Question: Due to <URL> in '7u51', due in January, I'm trying to sign my JNLP file.
Our application requires certain custom system properties to be set, and the values of some of those properties are different depending on where the applet is being deployed. I would like to avoid having to re-sign the JAR containing the JNLP template for each deployment.
The naive approach of putting '<property name="my-prop" value="*"/>' in the JNLP template does not work.
Even with '<property name="my-prop" value="fixed-value"/>' in the template, I sometimes get a dialog saying "This application is going to perform an insecure operation. Do you want to continue?":

What's the right way to pass system properties in to a signed Java RIA?
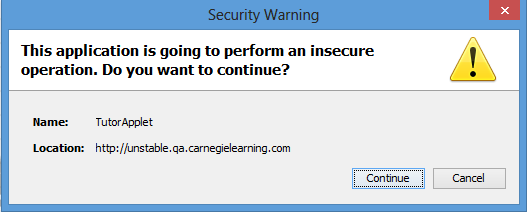
Answer: On both counts, your application will need to add some trivial code to be executed at start-up, in order to work around these two issues.
## Wildcards Not Allowed in Property Values
The <URL> says:
> It is expected that a JNLP Client will blacklist (or restrict) certain jnlp elements and argument values such as "java-vm-args" or property "name" and "value" to maintain security. The exact list is up to the individual JNLP Client implementations.
In fact, the Oracle implementation (at least in 7u45) does blacklist the 'value' attribute of the '<property/>' element -- it cannot be wildcarded. I've been unable to locate any reasoning behind this decision, but there it is.
The webstart work-around allows arbitrary property names as well as values; the applet work-around requires that the names of the properties be known at code-signing time.
### Work-around: Webstart
In your JNLP file, include a number of wildcard arguments:
'''
<application-desc main-class="com.example.YourMainClass">
<argument>*</argument>
<argument>*</argument>
</application-desc>
'''
In your application's 'main' method, parse these arguments and copy them in to system properties using <URL>
### Work-around: Applet
In your JNLP file, include parameters defining the system properties that need to be set:
'''
<applet-desc main-class="com.example.YourMainClassApplet">
<param name="SYS_PROPERTY_PARAMETERS" value="prop1,prop2"/>
<param name="prop1" value="*"/>
<param name="prop2" value="*"/>
</applet-desc>
'''
In your <URL>'.
## "Insecure Operation" dialog
This is a <URL>.
### Work-around: "secure" property prefixes
Prefix all system properties set via '<property/>' elements in the JNLP with '"jnlp."':
'''
<property name="jnlp.my-prop" value="fixed-value"/>
'''
Then in your application's 'main()' or 'Applet.init()' method, iterate over a <URL>
## Gotcha: JNLP template validator considers order of XML attributes
Finally, if your process of filling in the values for the properties could cause attributes of other elements in the JNLP document to be reordered, this may cause the JNLP template validation to fail. (Parsing the JNLP with a DOM parser, filling in the wildcards, and streaming it back out using 'StreamResult' is one way this could happen.) For example, I had these two multi-attribute elements, and the order of the elements had to match:
'''
<jnlp codebase="*" spec="1.0+">
<j2se java-vm-args="-Xms256M -Xmx512M -XX:MaxPermSize=256m" version="1.6+"/>
'''